Question: I am trying to deploy an ASP MVC 3 (.NET Framework 4.0) application to ubuntu 12.04 with Mono. This is the current version I have of Mono installed:
> Mono JIT compiler version 2.10.8.1 (Debian 2.10.8.1-1ubuntu2.2)
Copyright (C) 2002-2011 Novell, Inc, Xamarin, Inc and Contributors. www.mono-project.com
TLS: __thread
SIGSEGV: altstack
Notifications: epoll
Architecture: amd64
Disabled: none
Misc: softdebug
LLVM: supported, not enabled.
GC: Included Boehm (with typed GC and Parallel Mark)
In order to know exactly where the code was breaking I removed the ASP project and run my method from a console application so I could debug into. I found this is the method where my code is breaking:
'''
public IEnumerable<Type> loadClassAttributes<TAttribute>() where TAttribute : System.Attribute
{
return from a in AppDomain.CurrentDomain.GetAssemblies()
from t in a.GetTypes()
where t.IsDefined(typeof(TAttribute), false)
select t;
}
'''
And this is the error stack Mono Developer is showing:
> System.Linq.Enumerable+c__Iterator2B'3[[System.Reflection.Assembly, mscorlib, Version=4.0.0.0, Culture=neutral, PublicKeyToken=b77a5c561934e089],[System.Type, mscorlib, Version=4.0.0.0, Culture=neutral, PublicKeyToken=b77a5c561934e089],[<>__AnonType1'2[[System.Reflection.Assembly, mscorlib, Version=4.0.0.0, Culture=neutral, PublicKeyToken=b77a5c561934e089],[System.Type, mscorlib, Version=4.0.0.0, Culture=neutral, PublicKeyToken=b77a5c561934e089]], TBL.Common.Dal, Version=1.0.0.0, Culture=neutral, PublicKeyToken=null]].MoveNext ()
When I ran this same application from ASP MVC using XSP4 this is the screenshot my browser displays

I have been doing .NET development for years, but I am really newbie to Mono. I wonder if someone else has gone into this issue and how to solve it.
Thanks in advance.
EDIT: Added log output
Mono: gc took 31 usecs
Mono: Assembly Loader probing location: '/usr/lib/mono/4.0/mscorlib.dll'.
Mono: Image addref mscorlib[0x20fc8c0] -> /usr/lib/mono/4.0/mscorlib.dll[0x20fbb90]: 2
Mono: AOT failed to load AOT module /usr/lib/mono/4.0/mscorlib.dll.so: /usr/lib/mono/4.0/mscorlib.dll.so: cannot open shared object file: No such file or directory
Mono: Assembly Loader loaded assembly from location: '/usr/lib/mono/4.0/mscorlib.dll'.
Mono: Config attempting to parse: '/usr/lib/mono/4.0/mscorlib.dll.config'.
Mono: Config attempting to parse: '/etc/mono/assemblies/mscorlib/mscorlib.config'.
Mono: Assembly mscorlib[0x20fc8c0] added to domain alogimex.test.exe, ref_count=1
Mono: Config attempting to parse: '/etc/mono/config'.
Mono: Config attempting to parse: '/home/mleyzaola/.mono/config'.
Mono: Assembly Loader probing location: 'alogimex.test.exe'.
Mono: Image addref alogimex.test[0x21791f0] -> /home/mleyzaola/net/alogimex.mono/alogimex.mono.solution/alogimex.test/bin/Debug/alogimex.test.exe[0x20fa980]: 3
Mono: Assembly alogimex.test[0x21791f0] added to domain alogimex.test.exe, ref_count=1
Mono: AOT failed to load AOT module /home/mleyzaola/net/alogimex.mono/alogimex.mono.solution/alogimex.test/bin/Debug/alogimex.test.exe.so: /home/mleyzaola/net/alogimex.mono/alogimex.mono.solution/alogimex.test/bin/Debug/alogimex.test.exe.so: cannot open shared object file: No such file or directory
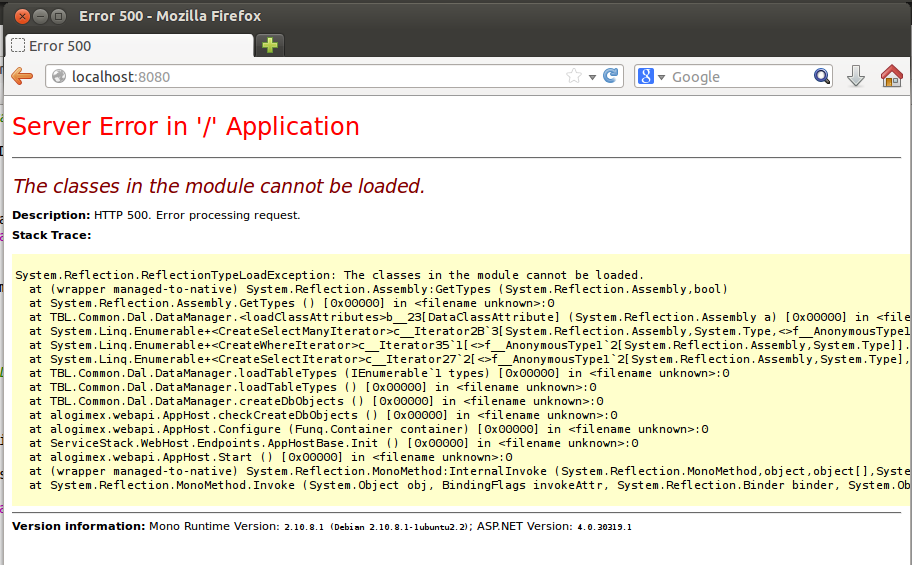
Answer: It feels weird to do something, fix it and don't have a clue what was wrong initially. However this was fixed with the upgrade on Mono Develop 3.1
In case someone else happens to have this issue, the answer is here:
<URL>